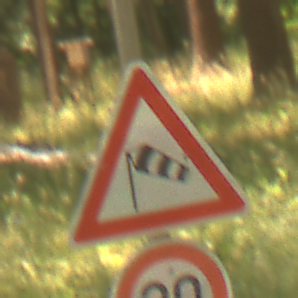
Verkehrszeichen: SeitenwindVonLinks
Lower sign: Geschwindigkeit30
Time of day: Midday
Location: Outdoor (Nature)
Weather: PartlyCloudy
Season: NotSpecified
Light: Natural